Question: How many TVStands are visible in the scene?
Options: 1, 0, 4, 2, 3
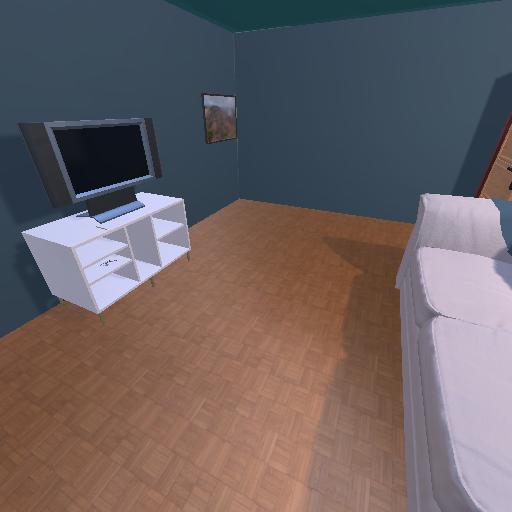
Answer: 1